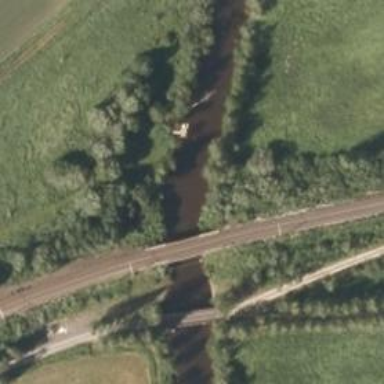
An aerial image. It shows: Bridge used by trains with continuous electrified contact lines.